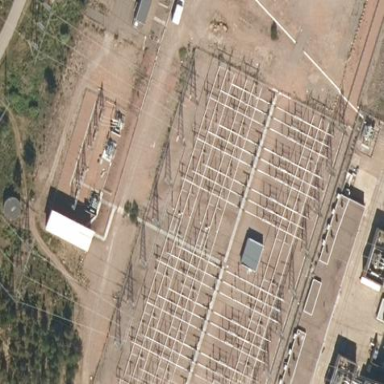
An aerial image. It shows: Transmission-level power substation.